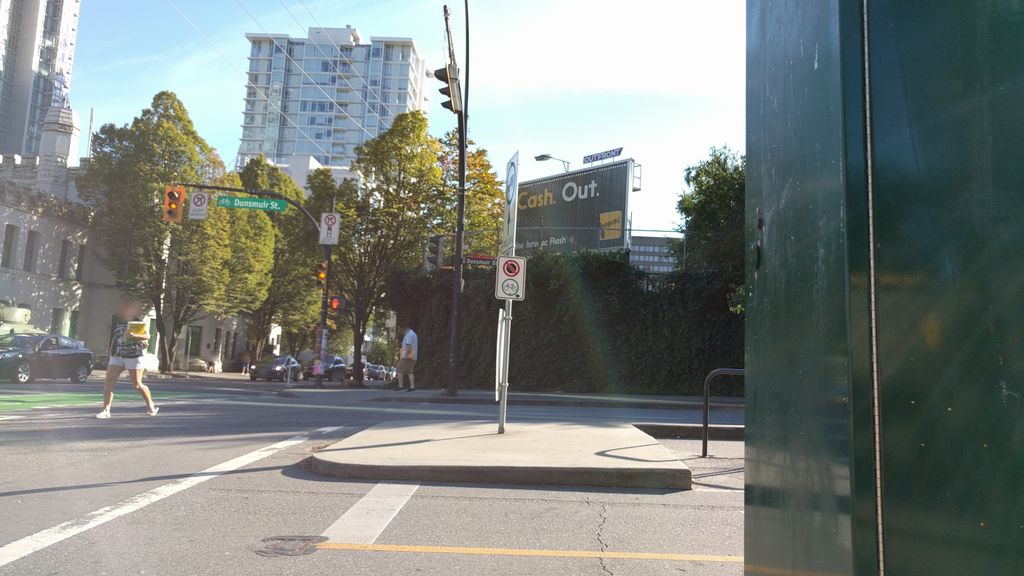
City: vancouver